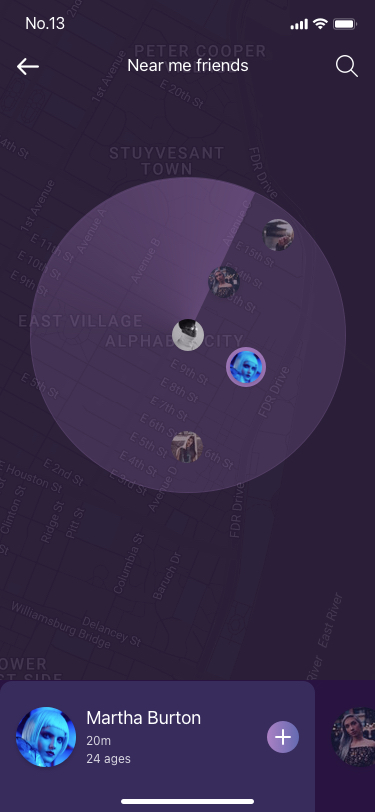
Text in this UI design:
24 ages
Martha Burton
20m